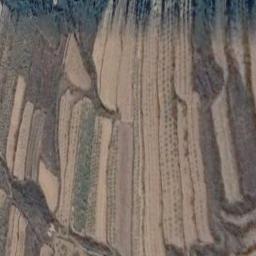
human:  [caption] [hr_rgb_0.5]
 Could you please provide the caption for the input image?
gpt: The green plants are on the terrace .

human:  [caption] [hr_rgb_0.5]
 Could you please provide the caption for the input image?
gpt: There is a terrace filled with water .

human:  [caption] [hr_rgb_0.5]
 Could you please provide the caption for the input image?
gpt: The bare and green terrace is next to some trees .

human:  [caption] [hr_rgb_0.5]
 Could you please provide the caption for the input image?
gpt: A large layer of brown and green mixed terraces .

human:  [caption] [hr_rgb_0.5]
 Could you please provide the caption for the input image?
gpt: There are many yellow terraces arranged neatly .